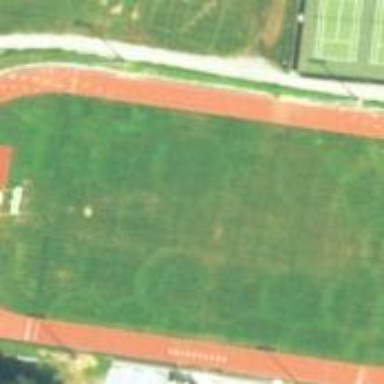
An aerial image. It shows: Grass pitch used for American football and athletics.